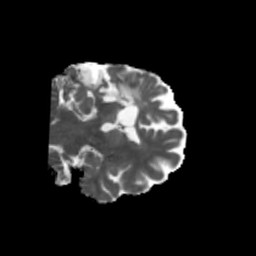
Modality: MD
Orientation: coronal
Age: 53
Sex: female
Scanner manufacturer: siemens
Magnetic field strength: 3 T
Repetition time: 5.47 s
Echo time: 0.0854 s